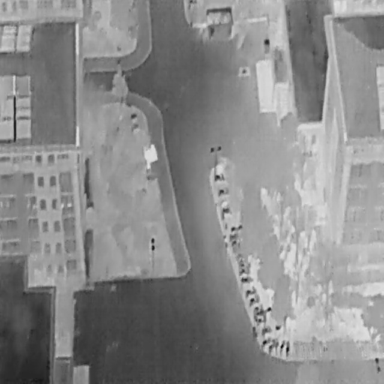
There are nine Bicycles in the infrared image.